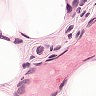
Metastatic tissue present: yes